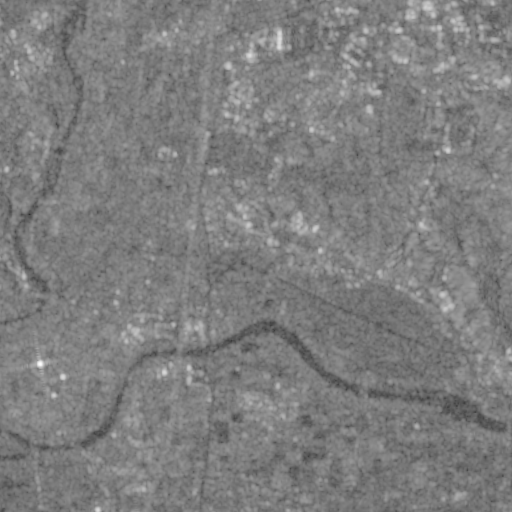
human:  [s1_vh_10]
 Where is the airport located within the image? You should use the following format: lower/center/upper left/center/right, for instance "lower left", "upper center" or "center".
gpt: The airport is located in the lower left of the image.
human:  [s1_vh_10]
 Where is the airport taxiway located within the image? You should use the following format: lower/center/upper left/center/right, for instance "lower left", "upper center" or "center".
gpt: The airport taxiway is located in the lower left of the image.
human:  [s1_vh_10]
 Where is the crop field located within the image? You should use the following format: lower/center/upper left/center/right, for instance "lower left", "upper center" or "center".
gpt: The crop field is located in the lower right of the image.
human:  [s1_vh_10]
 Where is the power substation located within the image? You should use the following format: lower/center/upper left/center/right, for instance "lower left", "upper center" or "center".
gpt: The power substation is located in the upper right of the image.
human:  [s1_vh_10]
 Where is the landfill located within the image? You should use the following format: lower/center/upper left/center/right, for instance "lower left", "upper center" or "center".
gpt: There is no landfill in the image.

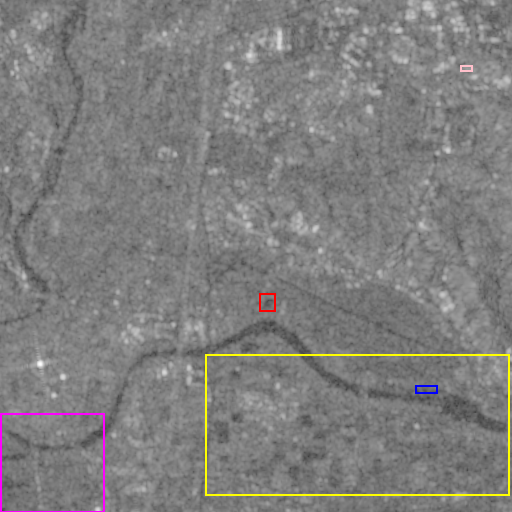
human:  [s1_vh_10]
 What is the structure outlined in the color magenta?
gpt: The structure outlined in magenta is an airport.
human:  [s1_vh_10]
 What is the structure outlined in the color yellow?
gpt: The structure outlined in yellow is a crop field.
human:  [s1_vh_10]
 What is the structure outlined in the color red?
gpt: The structure outlined in red is a park.
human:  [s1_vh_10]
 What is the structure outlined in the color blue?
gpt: The structure outlined in blue is a parking lot.
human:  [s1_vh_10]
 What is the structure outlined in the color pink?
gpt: The structure outlined in pink is a power substation.
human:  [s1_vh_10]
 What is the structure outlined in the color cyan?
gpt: There is no cyan outline.